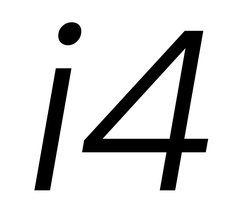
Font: Poppins-LightItalic